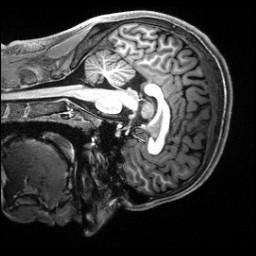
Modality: T1w
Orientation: sagittal
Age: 18
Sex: male
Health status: healthy
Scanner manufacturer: siemens
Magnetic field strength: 3 T
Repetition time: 2.5 s
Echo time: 0.00222 s